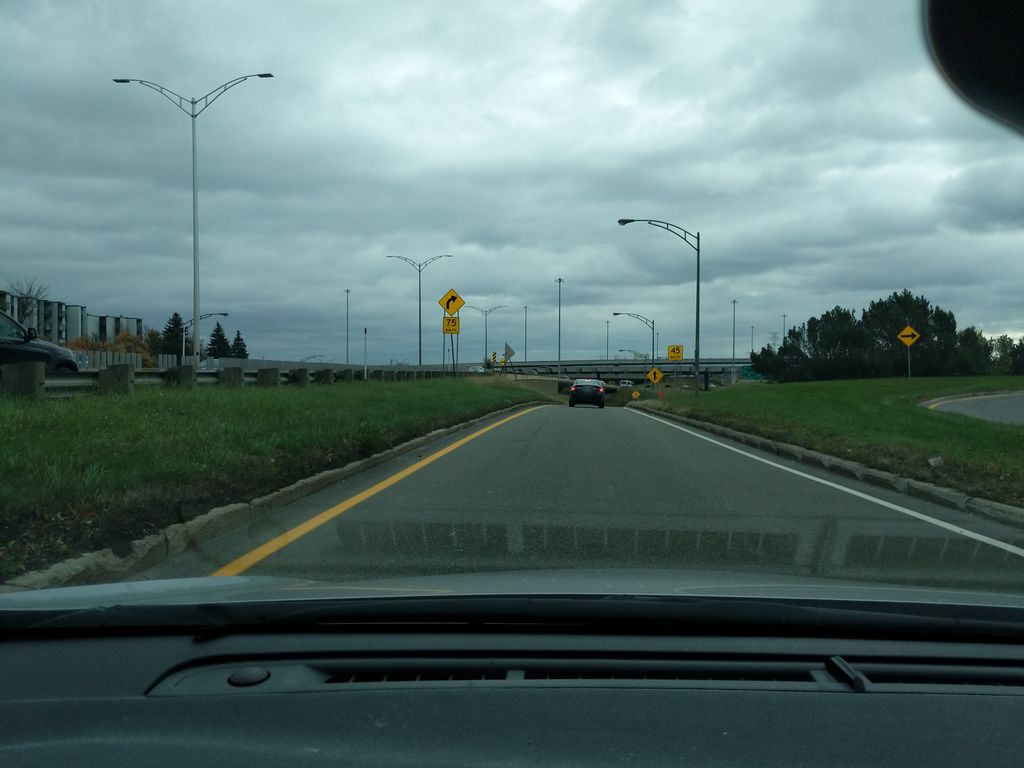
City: quebec_city